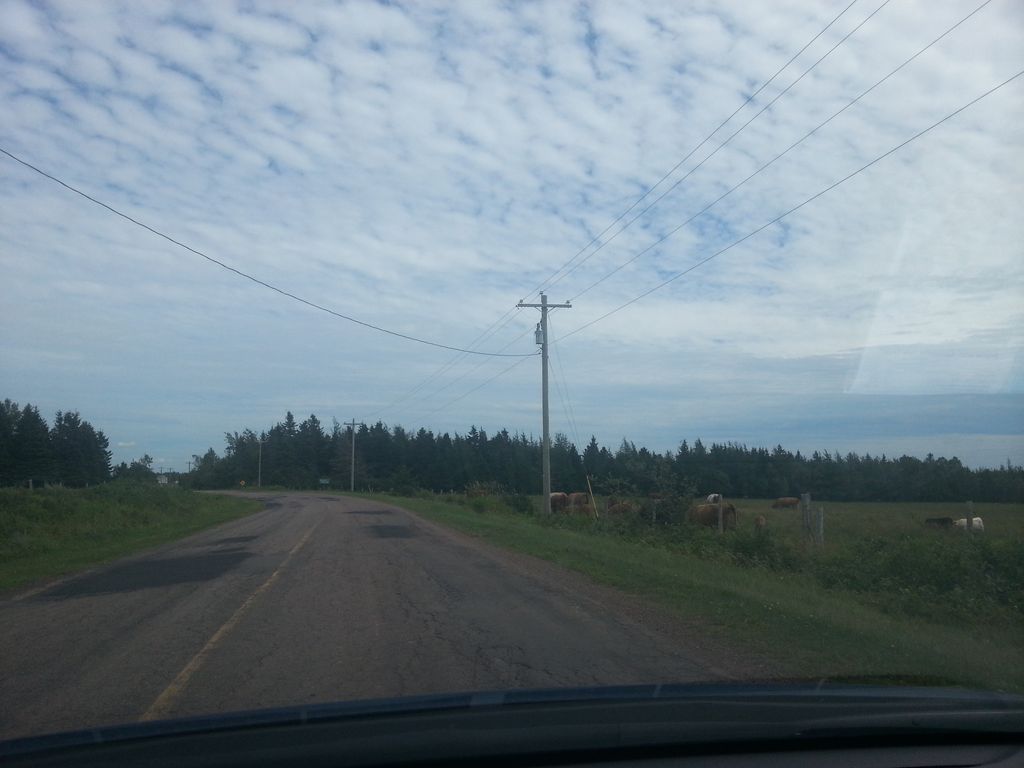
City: charlottetown